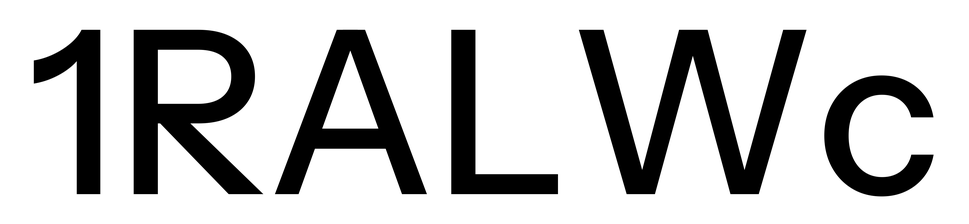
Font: InstrumentSans_Medium